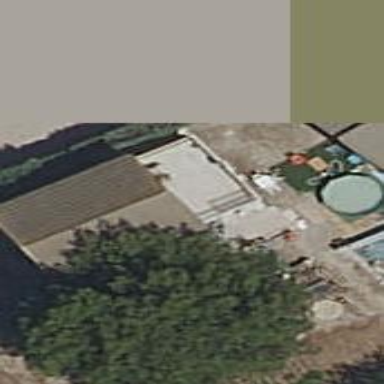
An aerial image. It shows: Detached building.